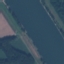
Label: River